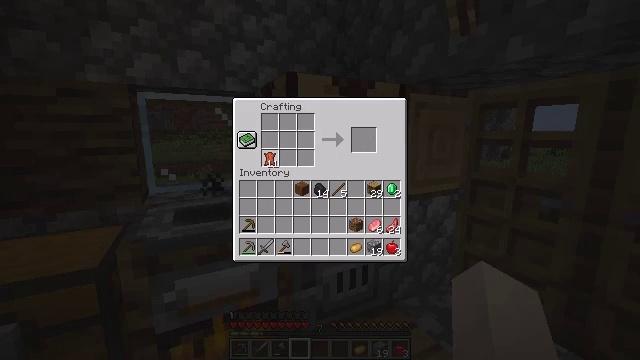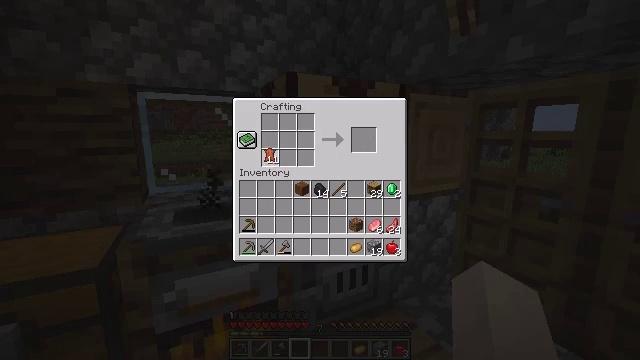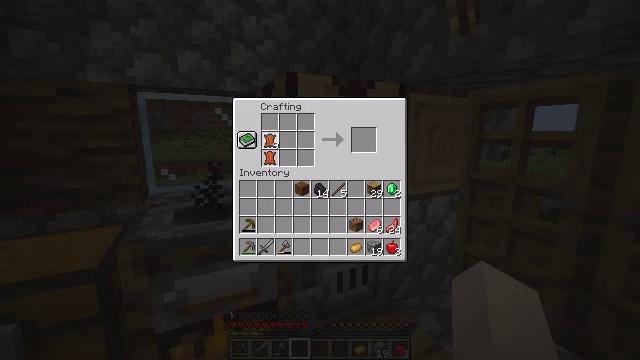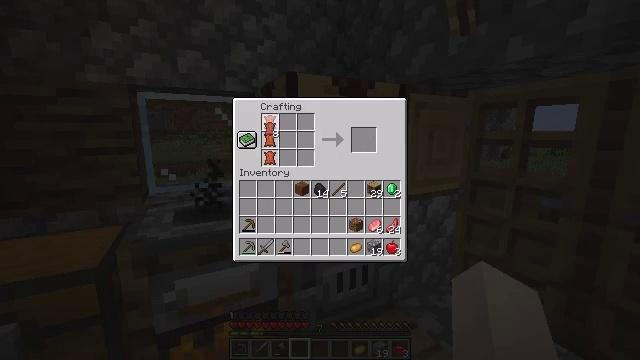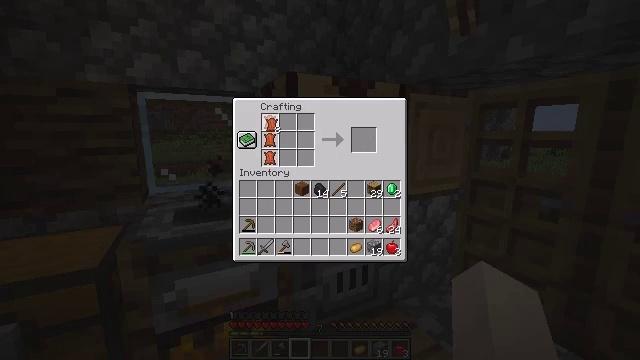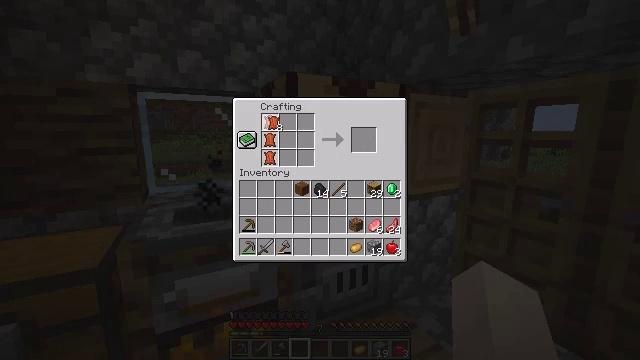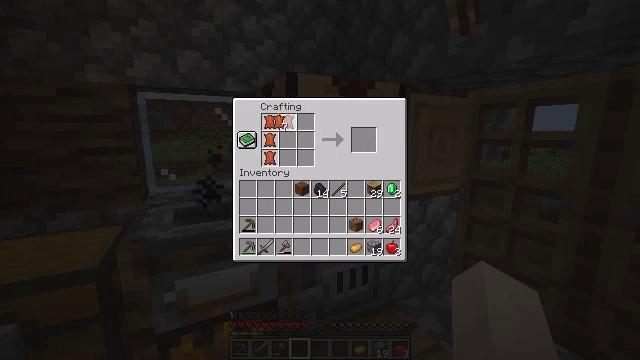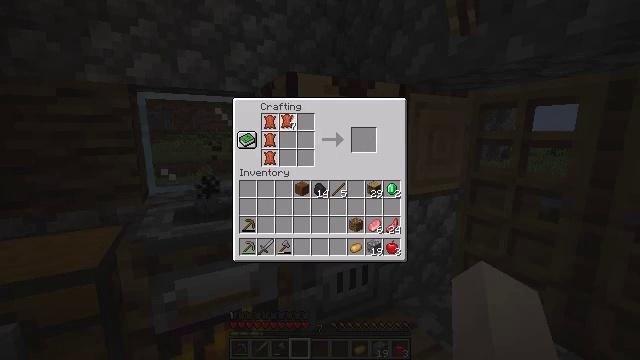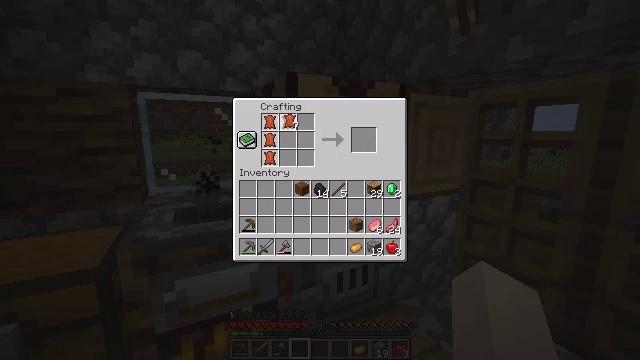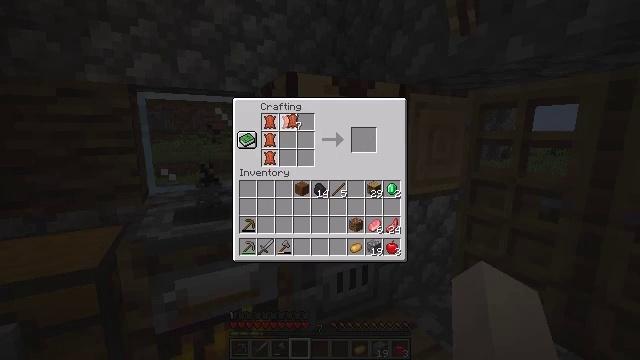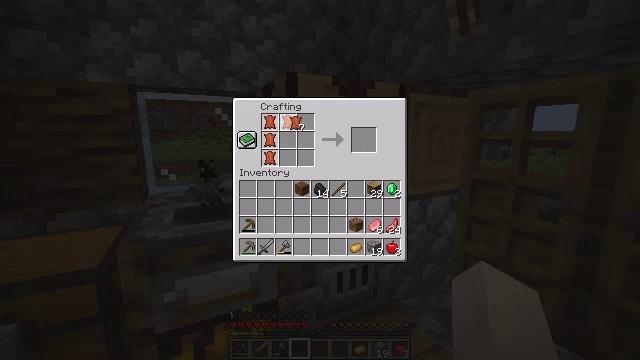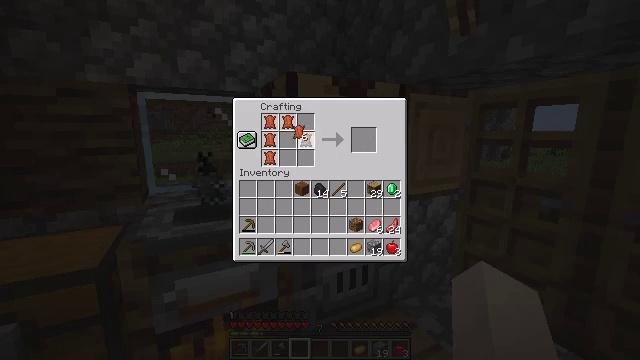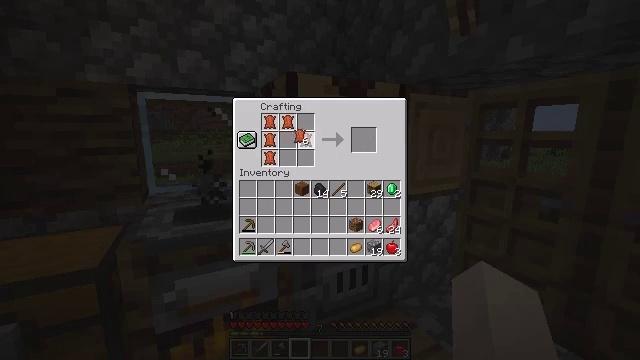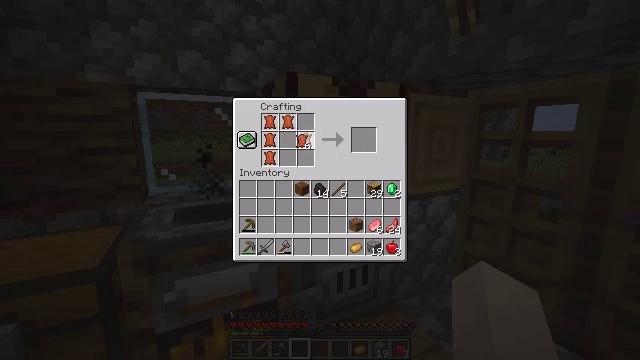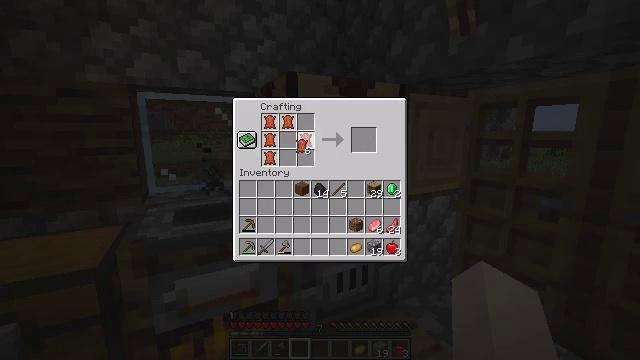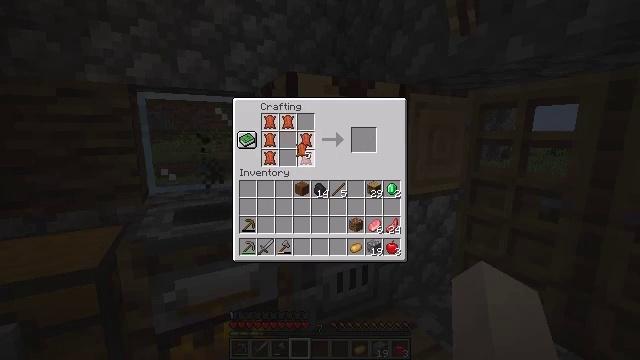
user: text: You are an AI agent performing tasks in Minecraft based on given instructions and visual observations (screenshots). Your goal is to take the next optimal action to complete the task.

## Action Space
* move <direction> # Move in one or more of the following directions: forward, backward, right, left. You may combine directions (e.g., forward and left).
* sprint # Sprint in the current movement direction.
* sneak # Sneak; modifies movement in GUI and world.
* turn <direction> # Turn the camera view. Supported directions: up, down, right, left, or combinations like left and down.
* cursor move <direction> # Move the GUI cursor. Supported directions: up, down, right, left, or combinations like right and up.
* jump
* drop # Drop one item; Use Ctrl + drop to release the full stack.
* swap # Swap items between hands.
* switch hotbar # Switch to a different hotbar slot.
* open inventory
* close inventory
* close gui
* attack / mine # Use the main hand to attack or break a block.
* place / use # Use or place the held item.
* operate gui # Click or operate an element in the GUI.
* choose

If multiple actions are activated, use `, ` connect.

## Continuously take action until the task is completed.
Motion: motion action
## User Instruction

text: Craft leather leggings.
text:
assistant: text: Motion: choose
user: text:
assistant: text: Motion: cursor move up, choose
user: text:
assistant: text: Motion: cursor move up, choose
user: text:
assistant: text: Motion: choose
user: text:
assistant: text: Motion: choose
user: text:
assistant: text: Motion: choose
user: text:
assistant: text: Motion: cursor move right, choose
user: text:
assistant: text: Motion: choose
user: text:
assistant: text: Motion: choose
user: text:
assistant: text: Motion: choose
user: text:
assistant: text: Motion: cursor move down, choose
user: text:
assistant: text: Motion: choose
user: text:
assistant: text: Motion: choose
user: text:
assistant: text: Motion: choose
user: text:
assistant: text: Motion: choose
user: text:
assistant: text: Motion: choose
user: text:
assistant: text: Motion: choose
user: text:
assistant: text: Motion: choose
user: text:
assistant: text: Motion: no_op
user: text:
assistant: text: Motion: no_op
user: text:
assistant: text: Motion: cursor move left
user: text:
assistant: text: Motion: cursor move left
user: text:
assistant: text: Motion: no_op
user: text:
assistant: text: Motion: no_op
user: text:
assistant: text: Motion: cursor move right and up
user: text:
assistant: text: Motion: cursor move right and up
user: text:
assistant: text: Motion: cursor move up
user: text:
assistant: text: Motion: no_op
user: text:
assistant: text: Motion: no_op
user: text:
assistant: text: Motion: no_op